Field crop: maize
Growth stage: 2
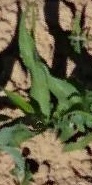
Species: maize